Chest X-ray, PA view. Patient: 46 years old, sex F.
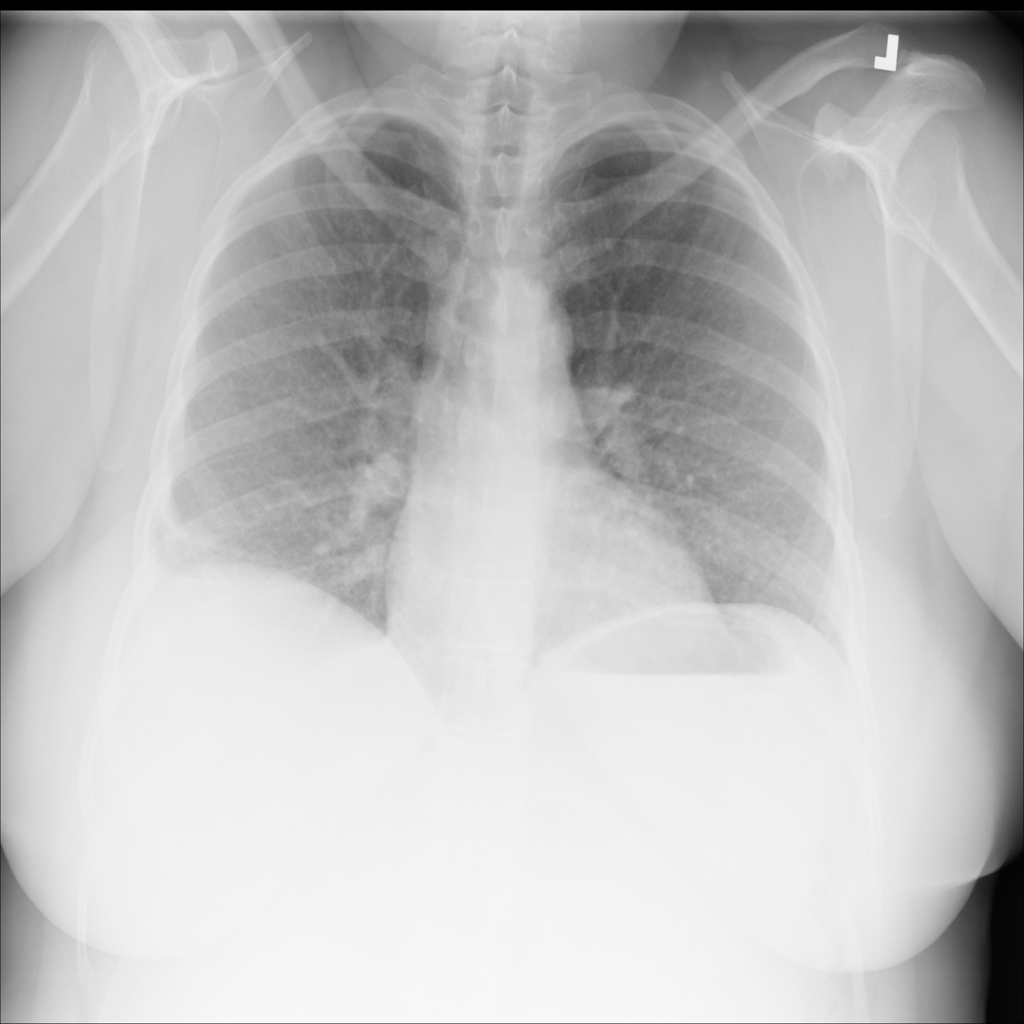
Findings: No Finding